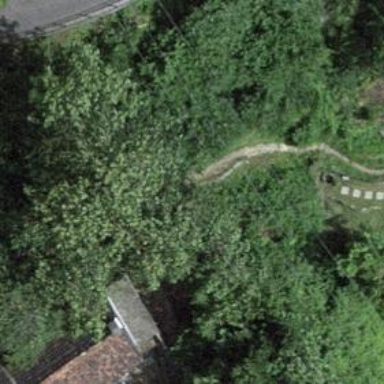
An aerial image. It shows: Ground path.